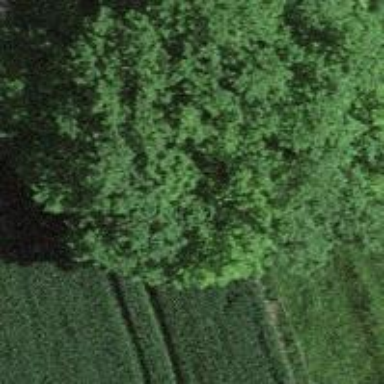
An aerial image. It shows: Single tag "natural: tree."